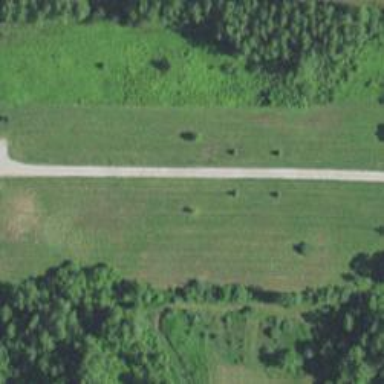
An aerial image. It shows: Driveway leading to service road.